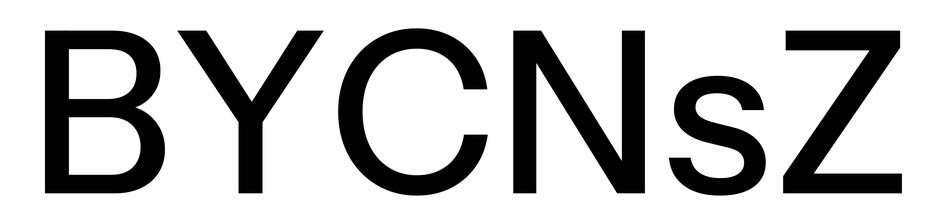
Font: InstrumentSans_Medium